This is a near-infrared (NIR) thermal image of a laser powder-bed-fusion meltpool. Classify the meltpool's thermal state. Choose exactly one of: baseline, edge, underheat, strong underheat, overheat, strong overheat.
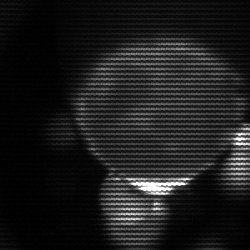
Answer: edge